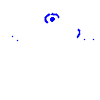
Particle: pion